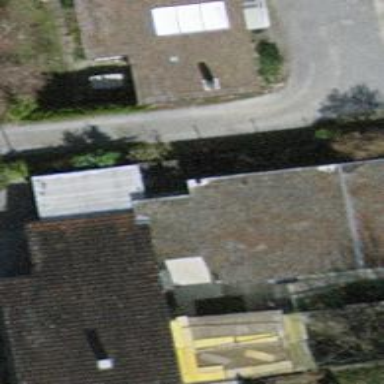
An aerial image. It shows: Building with tile roof.